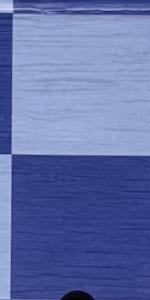
Label: Empty